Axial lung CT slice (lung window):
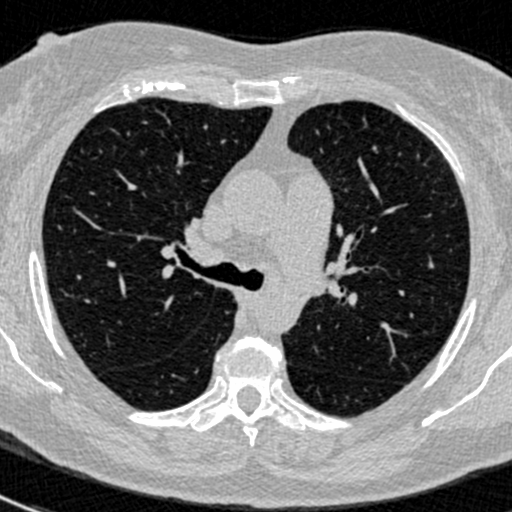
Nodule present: no